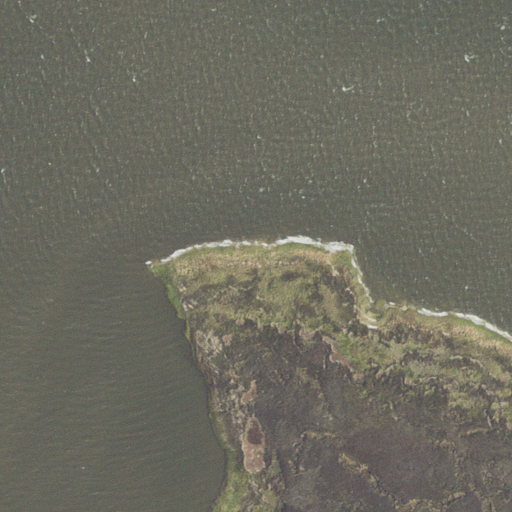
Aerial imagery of cape in North Carolina named Deep Bend Point containing open water, herbaceous wetlands, and evergreen forest